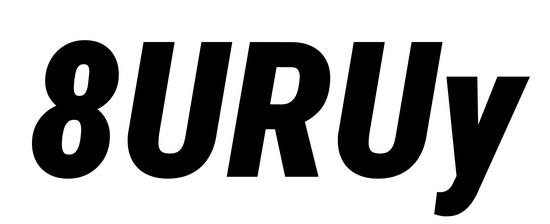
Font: Roboto-Italic_Condensed_Black_Italic